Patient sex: M
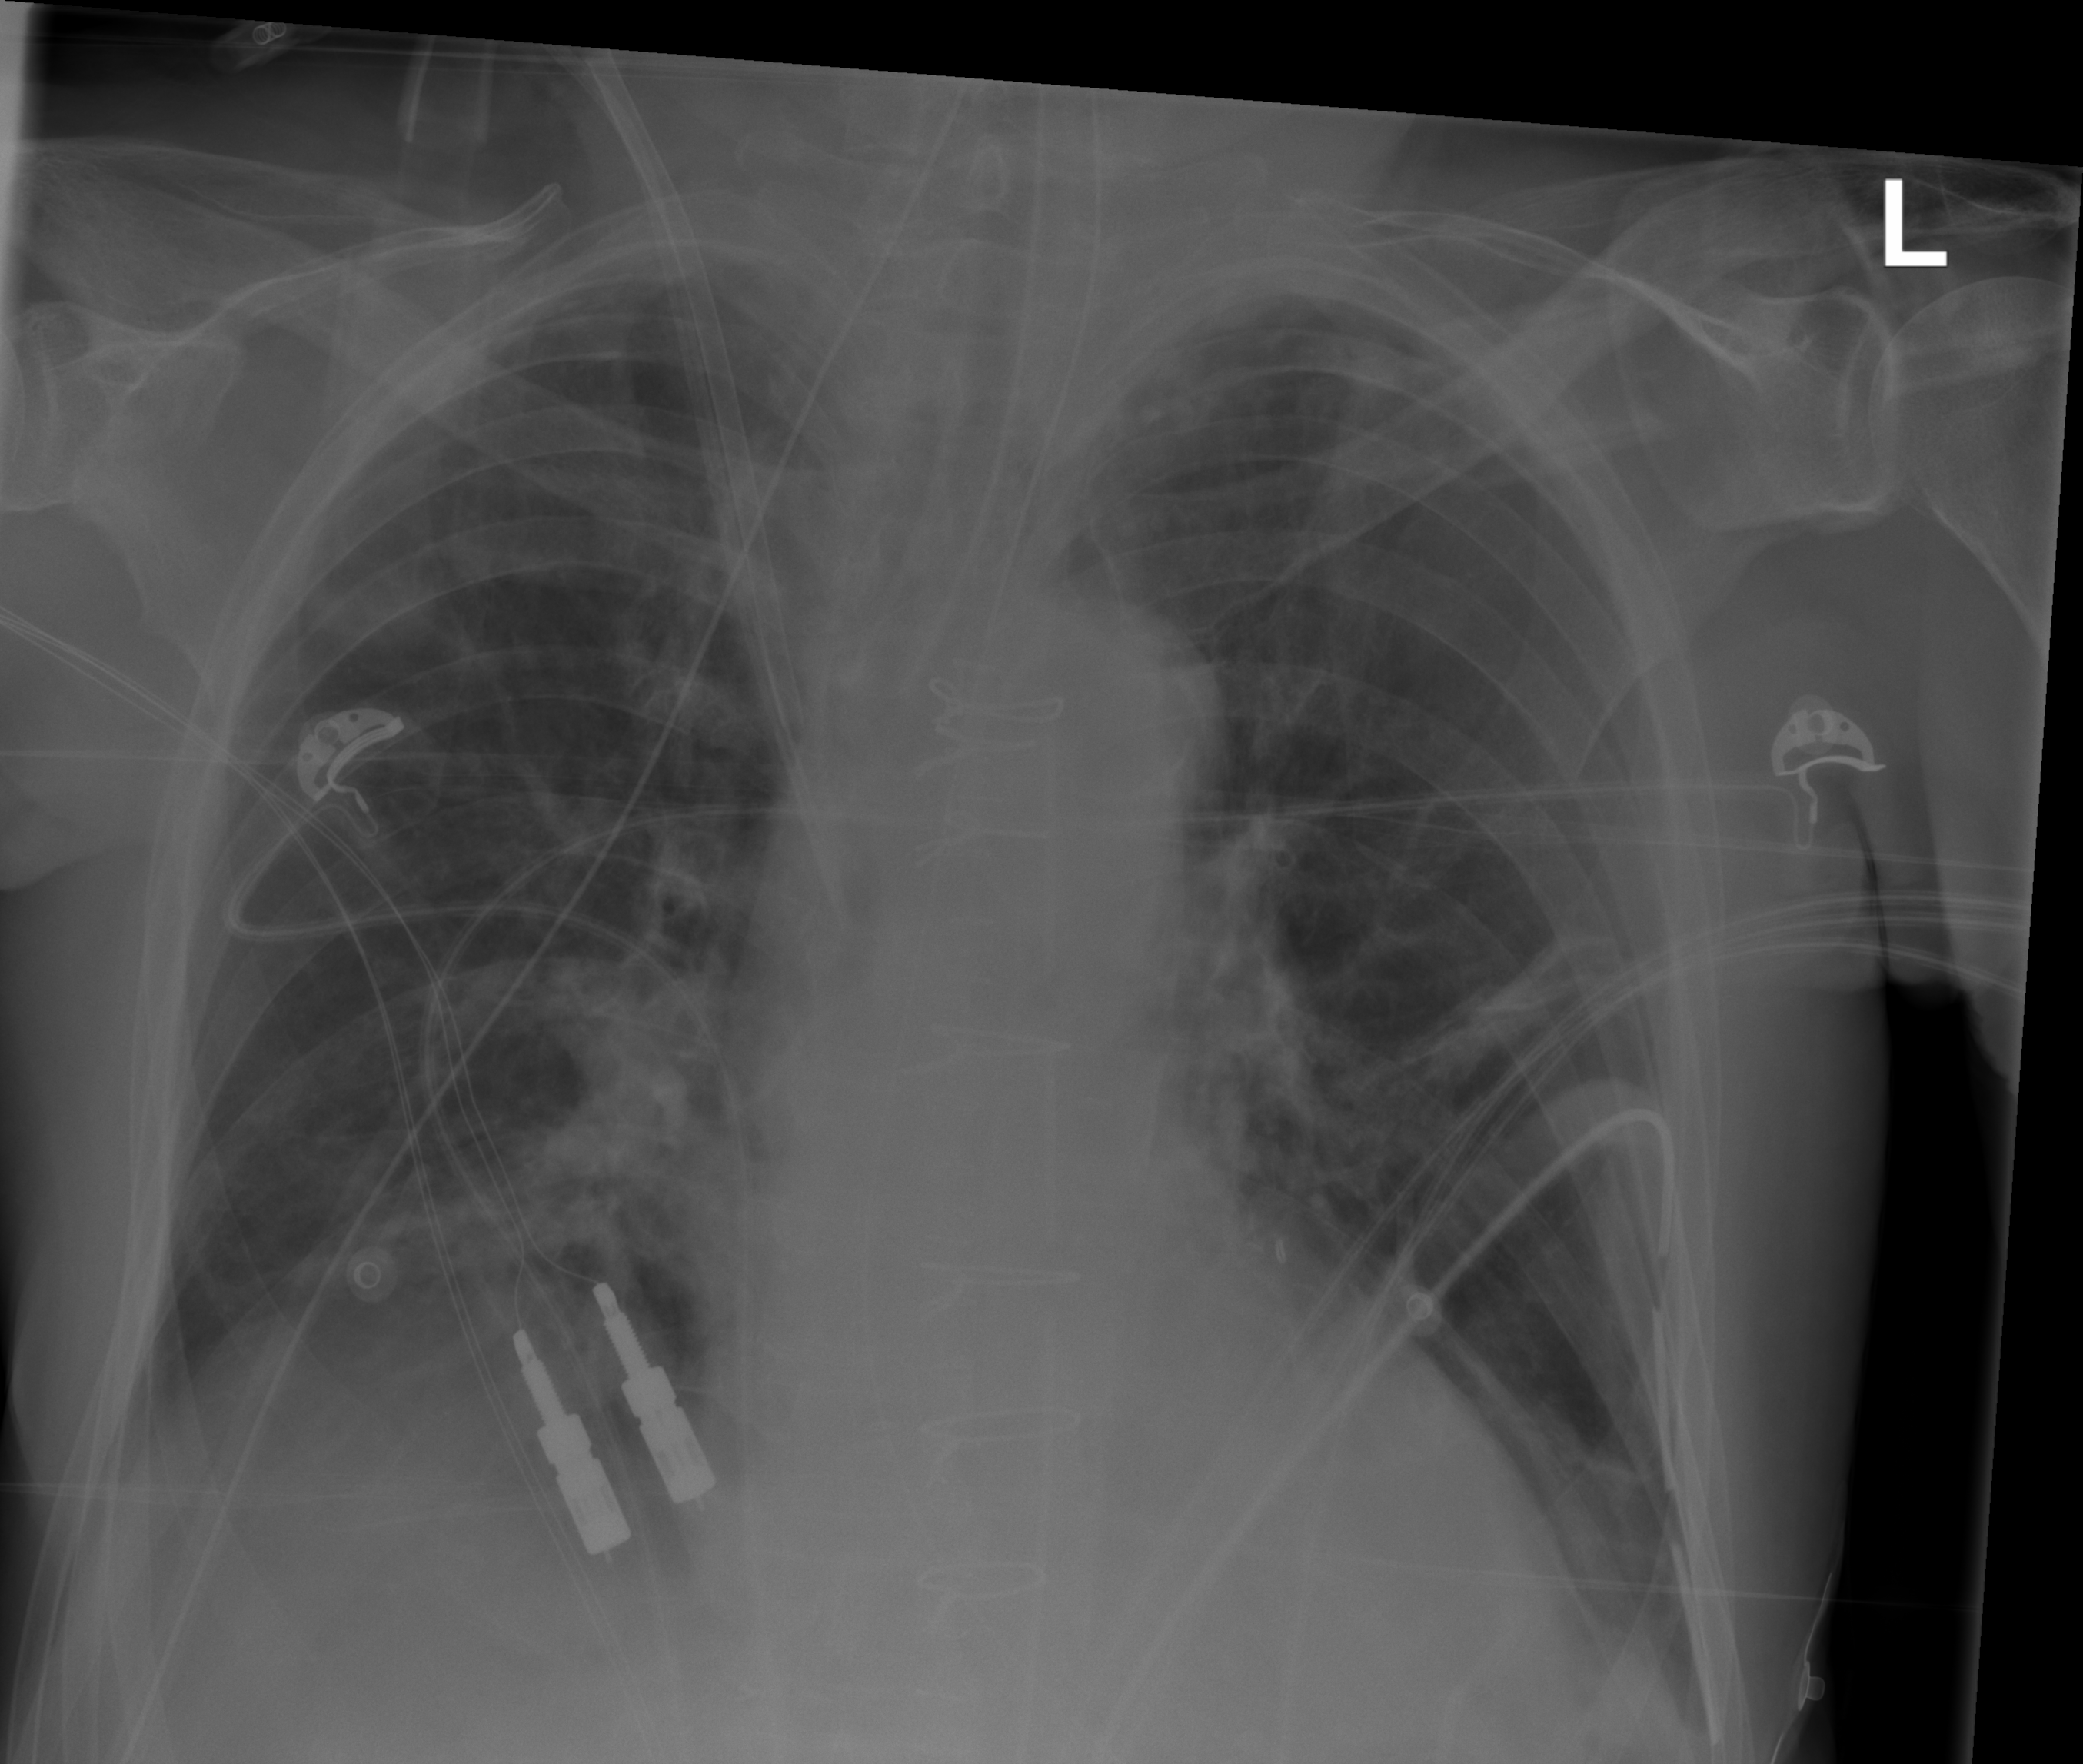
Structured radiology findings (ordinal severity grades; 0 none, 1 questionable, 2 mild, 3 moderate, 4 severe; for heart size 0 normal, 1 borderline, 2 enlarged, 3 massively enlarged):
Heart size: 1
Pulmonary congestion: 0
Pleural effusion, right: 2
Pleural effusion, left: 2
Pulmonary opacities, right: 0
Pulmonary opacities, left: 0
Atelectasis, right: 3
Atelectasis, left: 3